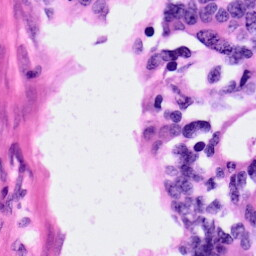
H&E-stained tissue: Pancreatic